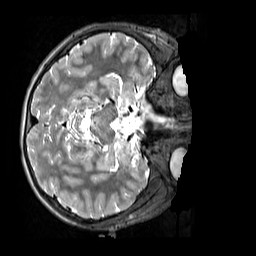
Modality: T2w
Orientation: axial
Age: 12
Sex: male
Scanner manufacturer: siemens
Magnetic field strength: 3 T
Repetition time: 3.2 s
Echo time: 0.408 s